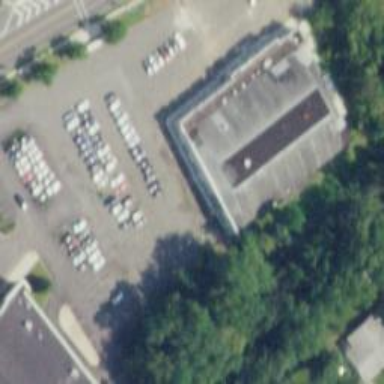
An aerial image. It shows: Supermarket building.